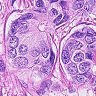
Metastatic tissue present: yes